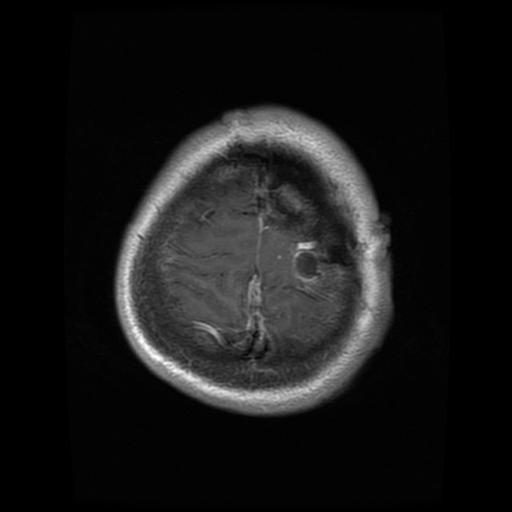
Label: glioma